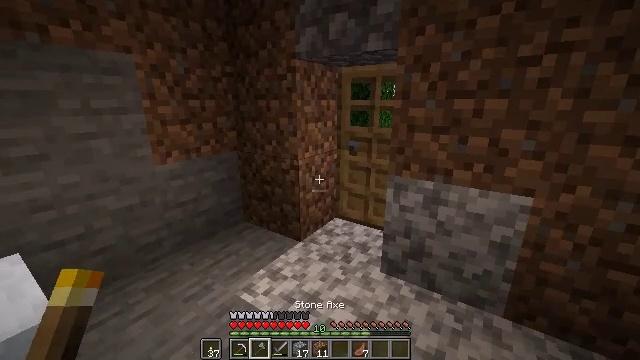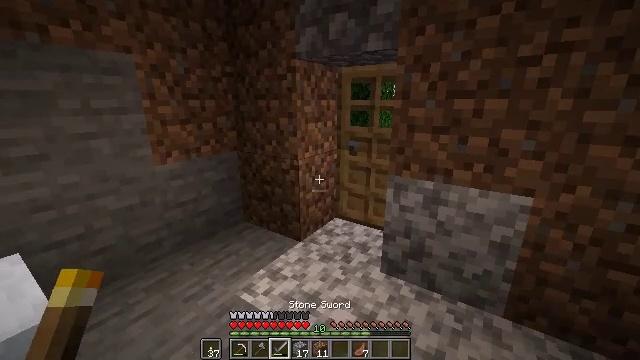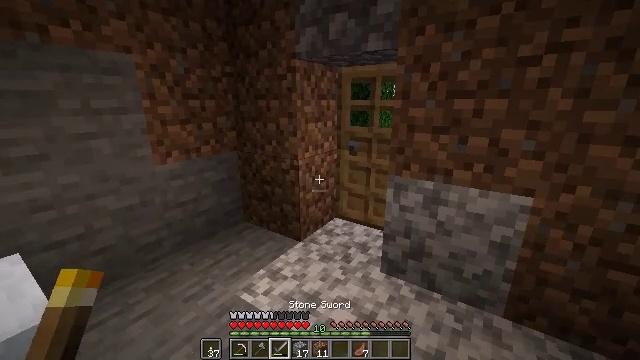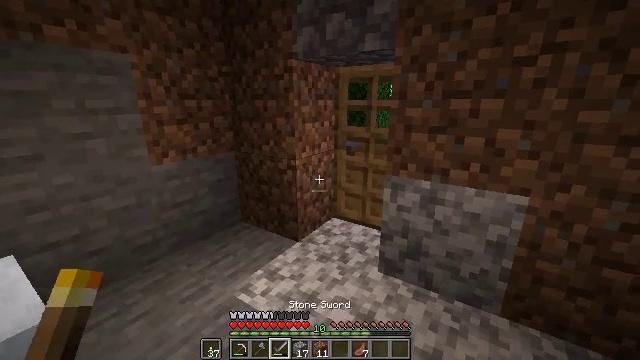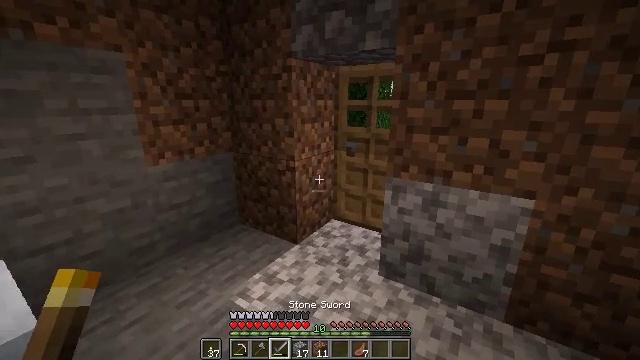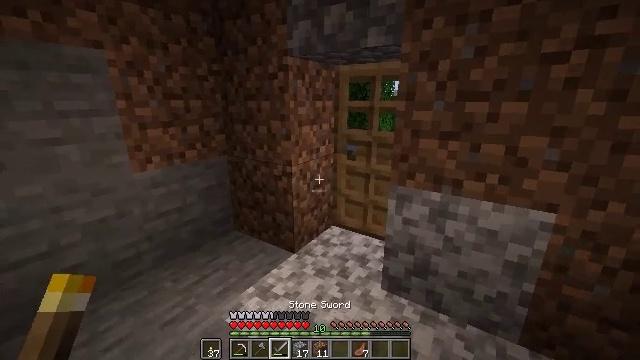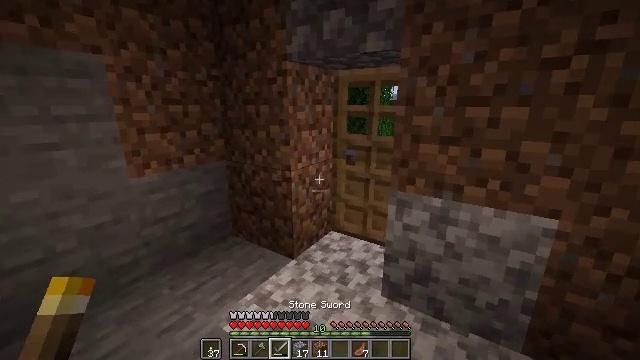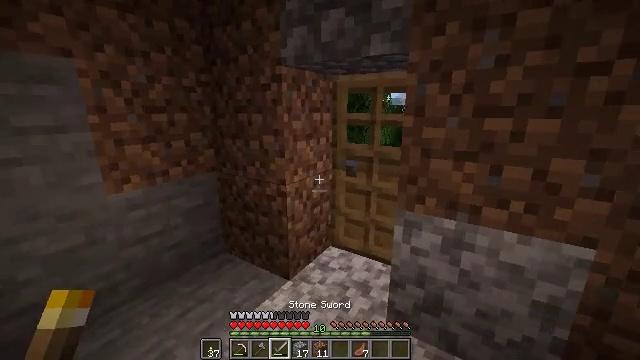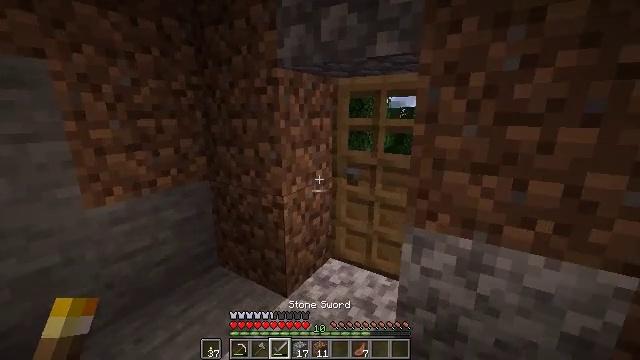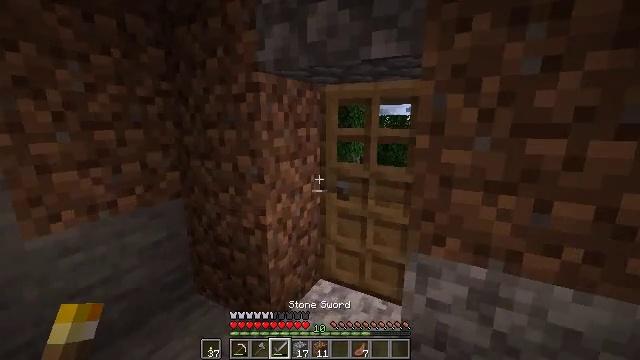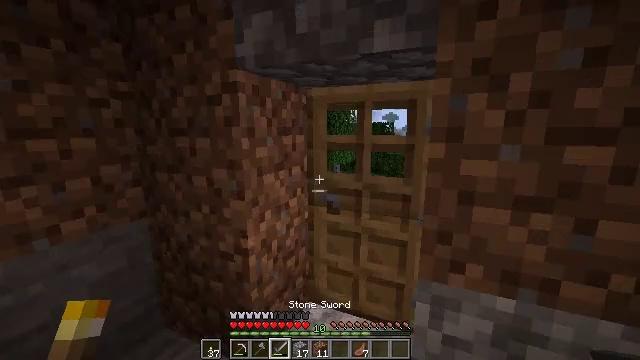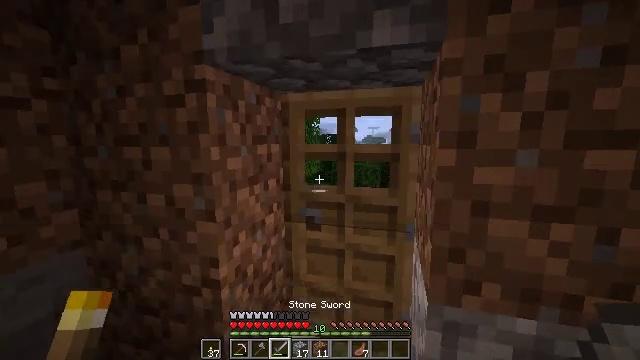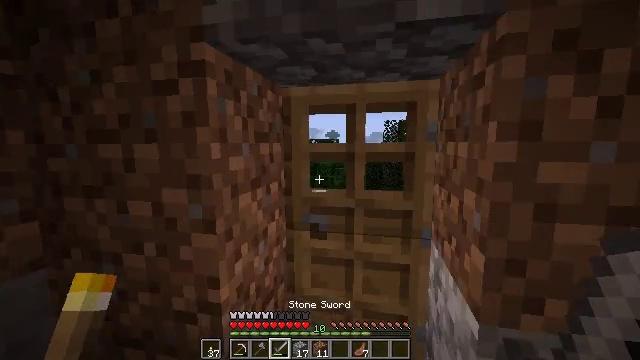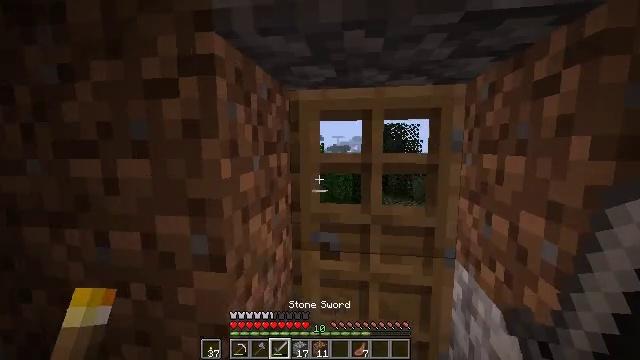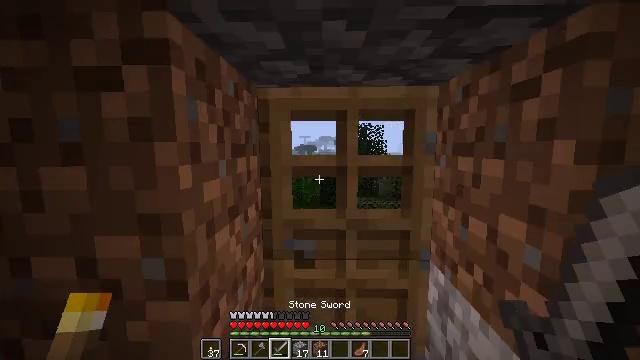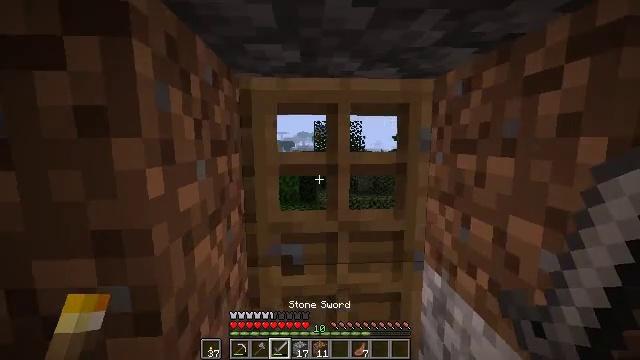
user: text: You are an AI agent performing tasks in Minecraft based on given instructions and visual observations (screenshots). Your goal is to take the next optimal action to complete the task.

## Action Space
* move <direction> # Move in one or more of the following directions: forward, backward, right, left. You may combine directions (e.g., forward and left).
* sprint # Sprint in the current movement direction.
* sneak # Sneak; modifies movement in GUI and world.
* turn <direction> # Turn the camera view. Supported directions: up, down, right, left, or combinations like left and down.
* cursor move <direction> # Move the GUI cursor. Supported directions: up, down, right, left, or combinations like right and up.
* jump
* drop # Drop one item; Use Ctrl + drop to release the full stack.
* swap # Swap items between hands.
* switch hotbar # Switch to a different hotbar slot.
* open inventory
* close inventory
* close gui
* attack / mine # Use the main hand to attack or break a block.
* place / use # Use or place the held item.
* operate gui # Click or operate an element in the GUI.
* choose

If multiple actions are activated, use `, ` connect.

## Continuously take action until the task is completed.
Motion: motion action
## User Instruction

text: Break oak leaves from the trees.
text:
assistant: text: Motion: no_op
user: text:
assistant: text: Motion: no_op
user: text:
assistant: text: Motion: no_op
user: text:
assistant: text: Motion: move forward
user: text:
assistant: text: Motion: move forward
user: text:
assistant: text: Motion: move forward
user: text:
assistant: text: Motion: move forward, turn up
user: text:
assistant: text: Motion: move forward
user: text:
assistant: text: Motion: move forward, turn right and up
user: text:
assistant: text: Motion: move forward and move left, turn right and up
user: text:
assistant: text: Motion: move forward and move left, turn right and up
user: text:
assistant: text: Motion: move forward and move left, turn right and up
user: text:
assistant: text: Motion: move forward and move left, turn right
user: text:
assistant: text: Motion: move forward, turn right
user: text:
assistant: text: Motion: turn right
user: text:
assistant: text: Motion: use / place
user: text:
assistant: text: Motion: use / place
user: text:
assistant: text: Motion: use / place
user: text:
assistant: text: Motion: no_op
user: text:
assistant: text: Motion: no_op
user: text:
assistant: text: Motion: no_op
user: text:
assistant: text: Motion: no_op
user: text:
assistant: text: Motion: move forward
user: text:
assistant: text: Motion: move forward
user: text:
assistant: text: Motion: move forward
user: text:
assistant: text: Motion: move forward, turn right and down
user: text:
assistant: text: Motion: move forward, turn right and down
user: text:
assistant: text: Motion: move forward, turn right and down
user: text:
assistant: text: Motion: move forward, turn right and down
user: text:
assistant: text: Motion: turn right and down